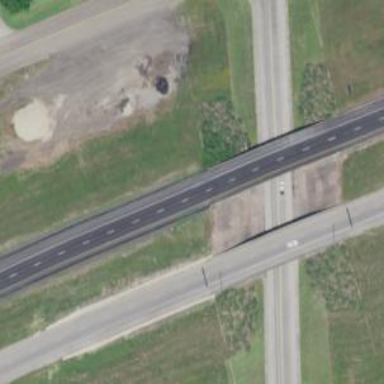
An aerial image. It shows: Bridge on trunk expressway.